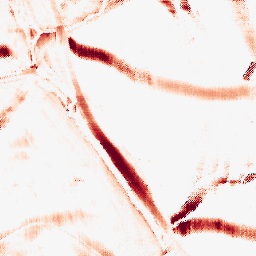
Category: morphological
Decomposition family: rolling_ball
Decomposition parameters: radius: 10
Upsampling method: regularized
Upsampling parameters: scale: 4
lambda_reg: 0.1
Upsampling scale: 4